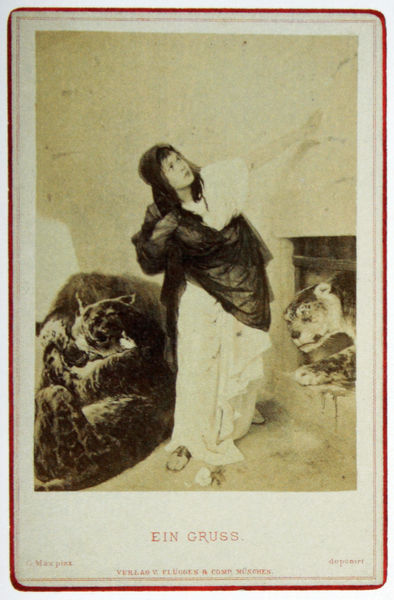
Titel: Letzter Gruss (auch: Ein Gruss)
Künstler: Gabriel von Max
Standort: München
Institution: Städtische Galerie im Lenbachhaus
Schlagwörter: hand, umhang, weiß, gelb, mädchen, ocker, bewegung, blume, braun, damen, frau, frisur, geste, grau, haar, kleid, licht, profil, raum, schwarz, skizze, zeichnung, zimmer, blick, dame, rot, tier, tiere, tuch, beige, hochformat, muster, rock, wand, arm, rahmen, bildnis, portrait, porträt, signatur, boden, figur, gewand, haare, interieur, pose, sessel, stehend, innen, tänzerin, lippen, locken, kamin, fell, schrift, sofa, schuhe, mauer, rand, sepia, polster, kopftuch, sandalen, stola, unscharf, foto, fotografie, photographie, fuss, orient, münchen, links, steht, schwarzweiss, koloriert, posieren, tierpark, photo, ein, karte, zigeunerin, gefleckt, ausgestreckt, erhoben, löwe, postkarte, katzen, orientalismus, fotographie, aufnahme, tierkopf, leopard, raubkatze, kapuze, schwarz/weiß, gruss, raubtiere, tiger, wölfe, raubkatzen, weißes kleid, amre, lichtbild, fotograf, schattenb, tanzend, recamiere, paspertou, posiren, grusskarte, tanzt, schwarzer umhang, fäfig, ein gruss, schwarz7weiß, heller raum